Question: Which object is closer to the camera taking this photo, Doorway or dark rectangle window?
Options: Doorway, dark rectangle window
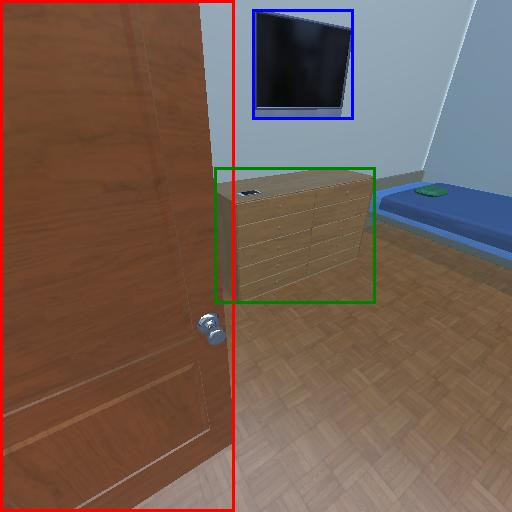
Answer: Doorway